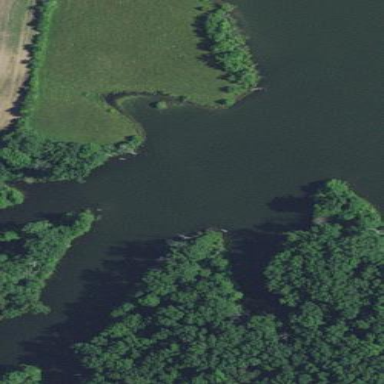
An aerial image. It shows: Beautiful lake surrounded by nature.